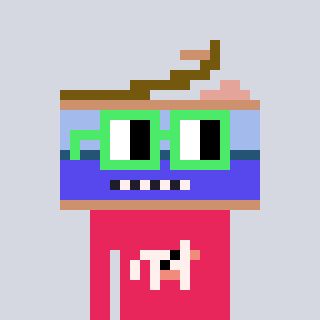
a pixel art character with square light green glasses, a canned ham-shaped head and a redpinkish-colored body on a cool background